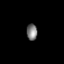
Tissue: lung
Cell type: Epithelial cells
Senescence score: 0.1948
Nuclear area (px): 177
Mean DAPI intensity: 119.774